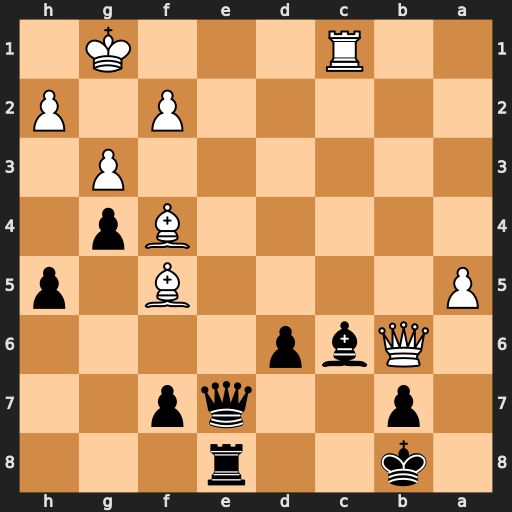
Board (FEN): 1k2r3/1p2qp2/1Qbp4/P4B1p/5Bp1/6P1/5P1P/2R3K1
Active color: b
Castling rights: -
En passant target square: -
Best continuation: Qe1+ Rxe1 Rxe1#